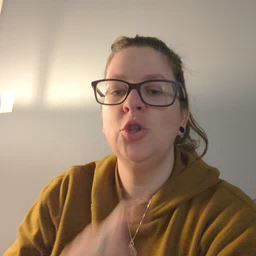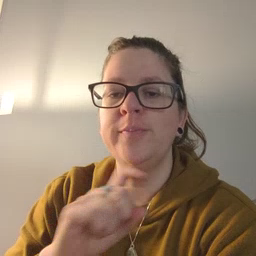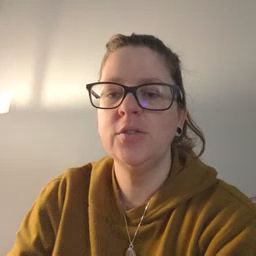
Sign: garbage